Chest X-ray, PA view. Patient: 62 years old, sex F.
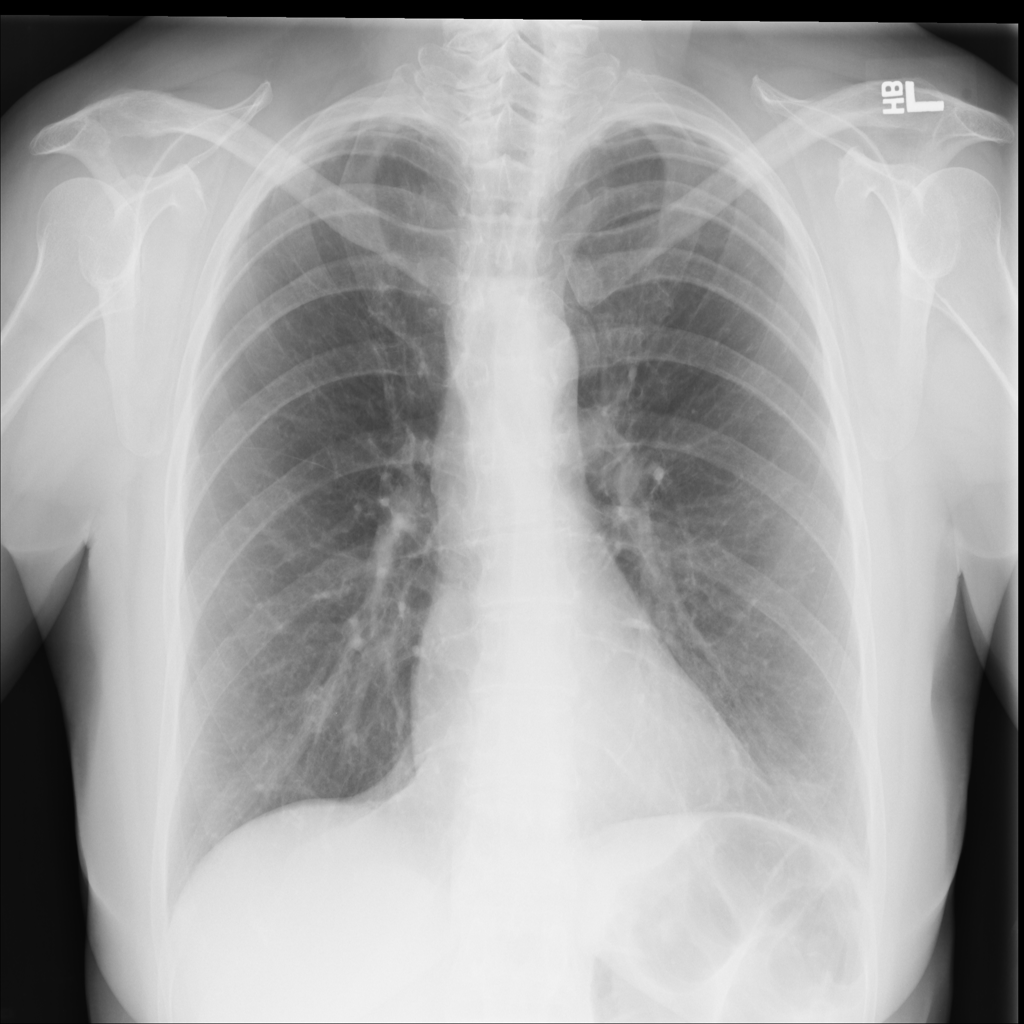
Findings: No Finding